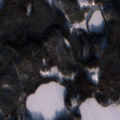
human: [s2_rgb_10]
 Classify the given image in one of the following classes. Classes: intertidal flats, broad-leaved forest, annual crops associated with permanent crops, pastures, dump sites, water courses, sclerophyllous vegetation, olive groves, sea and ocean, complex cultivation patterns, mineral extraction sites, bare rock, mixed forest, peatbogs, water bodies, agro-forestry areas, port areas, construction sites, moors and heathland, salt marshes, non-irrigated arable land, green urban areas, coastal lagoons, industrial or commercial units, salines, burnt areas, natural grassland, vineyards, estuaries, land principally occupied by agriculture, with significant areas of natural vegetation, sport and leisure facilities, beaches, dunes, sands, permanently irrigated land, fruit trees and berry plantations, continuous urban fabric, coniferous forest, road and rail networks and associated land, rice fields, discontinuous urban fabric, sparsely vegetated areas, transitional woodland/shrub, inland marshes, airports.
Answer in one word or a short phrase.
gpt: coniferous forest, mixed forest, water bodies